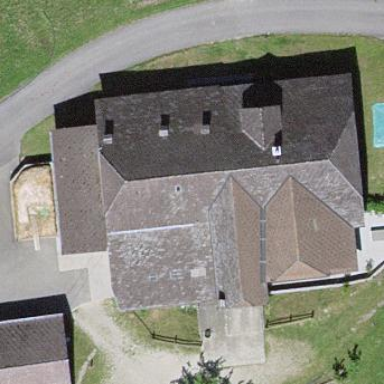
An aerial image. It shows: Farm building.